Question: I have a simple digital system which has an input x(n) = u(n) - u(n-4).
I am trying to find the output y(n) with the conv() function from the 'signal' package or the convolve() function from the 'stats' package and plot the y(n) versus n for -10 <= n <= 10.
So far I have the following code:
'''
library(signal)
n <- c(-10:10) # Time index
x <- c(rep(0, 10), rep(1, 4), rep(0, 7)) # Input Signal
h1 <- c(rep(0, 11), 0.5, rep(0, 9)) # Filter 1
h2 <- 0.8^n # Filter 2
h2[0:11] <- 0 #
system <- data.frame(n, x, h1, h2)
y <- conv(x + conv(x, h1), h2) # Output Signal
system <- transform(system, y=y[1:21])
plot(system$n, system$y)
'''
I checked this plot and it is very wrong. I think there is some recycling of the vectors when I do the convolution and the output of the conv() function doesn't seem to line up with the original time index. I just can't seem to figure out how to fix my logic here. I realize the conv(n, m) function returns a vector of length (m+n)-1, is there a good way to easily match this vector to a time index vector?
This would require some knowledge of Digital Signal Processing as well as coding in R, and it would be great if someone had experience in using R for this purpose and could give a few pointers. Thanks in advance.
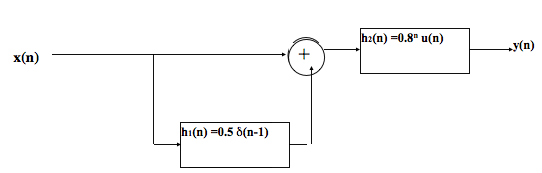
Answer: I figured it out.. The center of the output of the conv() function lines up with the center of the time index vector. As such:
'''
library(signal)
n <- c(-10:10) # Time index
x <- c(rep(0, 10), rep(1, 4), rep(0, 7)) # Input Signal, square pulse
h1 <- c(rep(0, 11), 0.5, rep(0, 9)) # Filter 1
h2 <- 0.8^n # Filter 2
h2[1:10] <- 0 #
system <- data.frame(n, x, h1, h2)
y <- conv(x + conv(x, h1)[11:31], h2) # Output Signal
system <- transform(system, y=y[11:31])
plot(system$n, system$y)
'''
I'll work on a general form to accomplish this, as I will be doing this regularly and wouldn't want to do this manually every time. If someone beats me to it, please share. :)
# UPDATE
Created a general form of the conv() function to automatically line up indices of the input and output vectors. This comes at the cost of not getting the full convolution, so you would have to set up your input as depicting the full area of interest first.
'''
library(signal) # Should this be inside the func. with attach(), detach()?
conv2 <- function(x, y){
conv(x, y)[ceiling(length(x)/2):(length(x)+floor(length(x)/2))]
}
# so
y <- conv2(x + conv2(x, h1), h2)
'''
# UPDATE 2
I wanted a function to compare to FFT. I'm not exactly happy with this version, i wanted to use sapply(), but it works. For now, it'll do.. I'll work on improvements.
'''
conv3 <- function(x, h){
m <- length(x)
n <- length(h)
X <- c(x, rep(floor(n/2), 0, floor(n/2)))
H <- c(h, rep(floor(m/2), 0, floor(m/2)))
Y <- vector()
for(i in 1:n+m-1){
Y[i] <- 0
for(j in 1:m){
Y[i] <- ifelse(i-j+1>0, Y[i] + X[j]*H[i-j+1], 0)
}
}
Y[is.na(Y)] <- 0
Y[ceiling(m/2):(m+floor(m/2))]
}
'''
Next, I think I need to work on making it multidimensional.